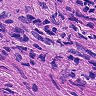
Metastatic tissue present: no